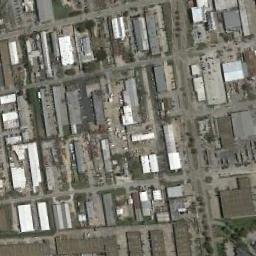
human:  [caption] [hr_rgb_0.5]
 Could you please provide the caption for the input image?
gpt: Many houses of different shapes are in the industrial area .

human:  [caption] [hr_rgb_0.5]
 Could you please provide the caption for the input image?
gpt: Buildings in industrial areas vary in size .

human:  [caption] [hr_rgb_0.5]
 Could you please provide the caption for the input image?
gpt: Neatly planned factories and roads in an industrial area with green belts .

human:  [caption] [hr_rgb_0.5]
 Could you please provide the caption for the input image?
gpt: The industrial area has lots of workshops of different sizes and some roads go through the industrial area .

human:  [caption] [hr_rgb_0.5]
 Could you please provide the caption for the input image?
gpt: There are many gray buildings and white buildings on the industrial area .